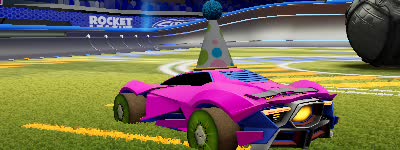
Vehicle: werewolf